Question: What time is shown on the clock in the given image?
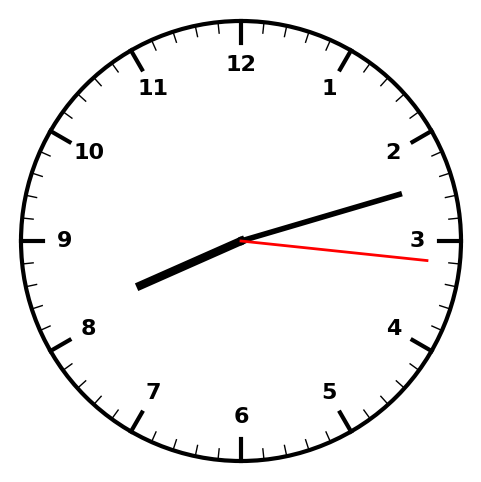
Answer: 08:12:16